Question: I have tried to look at other answers here on SO and Google but none of them seem to be changing my cursor settings. I am wanting to have a background of yellow with foreground of white bold but can't get it with the settings that I have seen around the web. I am using MacVim mvim in iTerm2.

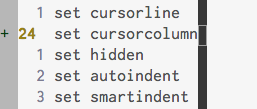
Answer: Most likely you are interested in these three highlighting groups: 'Cursor', 'CursorColumn' and 'CursorLine'. The names are self explanatory.
For example to change just the cursor color:
'''
:highlight Cursor ctermfg=White ctermbg=Yellow cterm=bold guifg=white guibg=yellow gui=bold
'''
To do the same for column cursor:
'''
:highlight CursorColumn ctermfg=White ctermbg=Yellow cterm=bold guifg=white guibg=yellow gui=bold
'''
If you also need to highlight the current line, use 'CursorLine'.